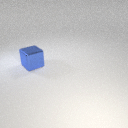
large blue metal cube